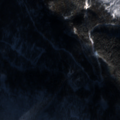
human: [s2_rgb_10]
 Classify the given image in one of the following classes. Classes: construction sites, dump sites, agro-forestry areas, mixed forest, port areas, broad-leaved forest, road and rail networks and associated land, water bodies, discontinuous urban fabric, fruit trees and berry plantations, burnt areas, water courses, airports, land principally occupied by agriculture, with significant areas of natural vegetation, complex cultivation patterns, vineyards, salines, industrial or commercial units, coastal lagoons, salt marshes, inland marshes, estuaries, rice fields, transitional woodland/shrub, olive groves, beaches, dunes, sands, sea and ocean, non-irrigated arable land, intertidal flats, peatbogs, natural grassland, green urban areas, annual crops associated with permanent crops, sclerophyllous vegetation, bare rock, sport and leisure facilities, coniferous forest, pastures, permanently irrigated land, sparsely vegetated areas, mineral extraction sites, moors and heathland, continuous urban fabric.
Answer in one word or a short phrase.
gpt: coniferous forest, moors and heathland, transitional woodland/shrub